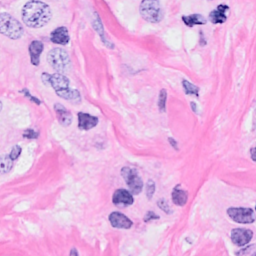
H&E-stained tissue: Breast